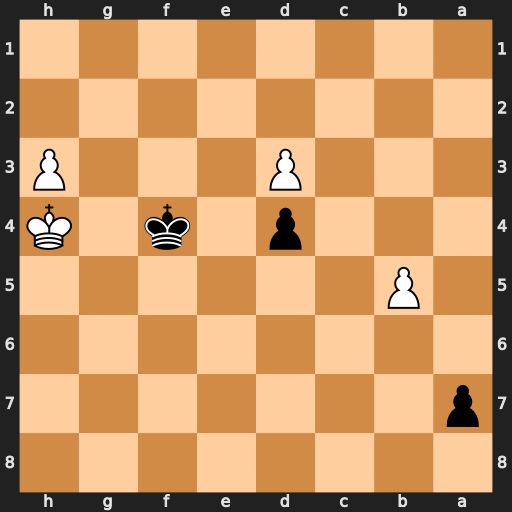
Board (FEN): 8/p7/8/1P6/3p1k1K/3P3P/8/8
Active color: b
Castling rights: -
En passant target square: -
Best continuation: Ke3 Kg5 Kxd3 h4 Ke4 h5 d3 h6 d2 h7 d1=Q h8=Q Qg1+